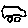
Label: car